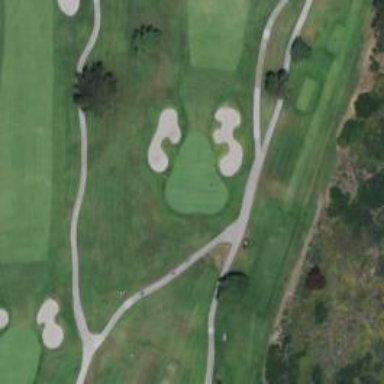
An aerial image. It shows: Path for golf carts.